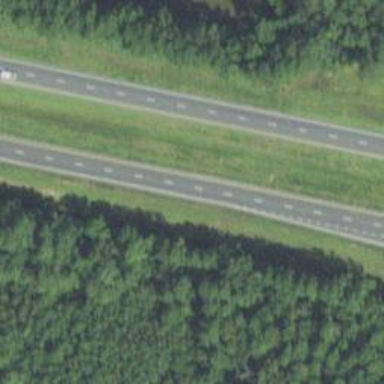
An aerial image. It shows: Motorway junction.